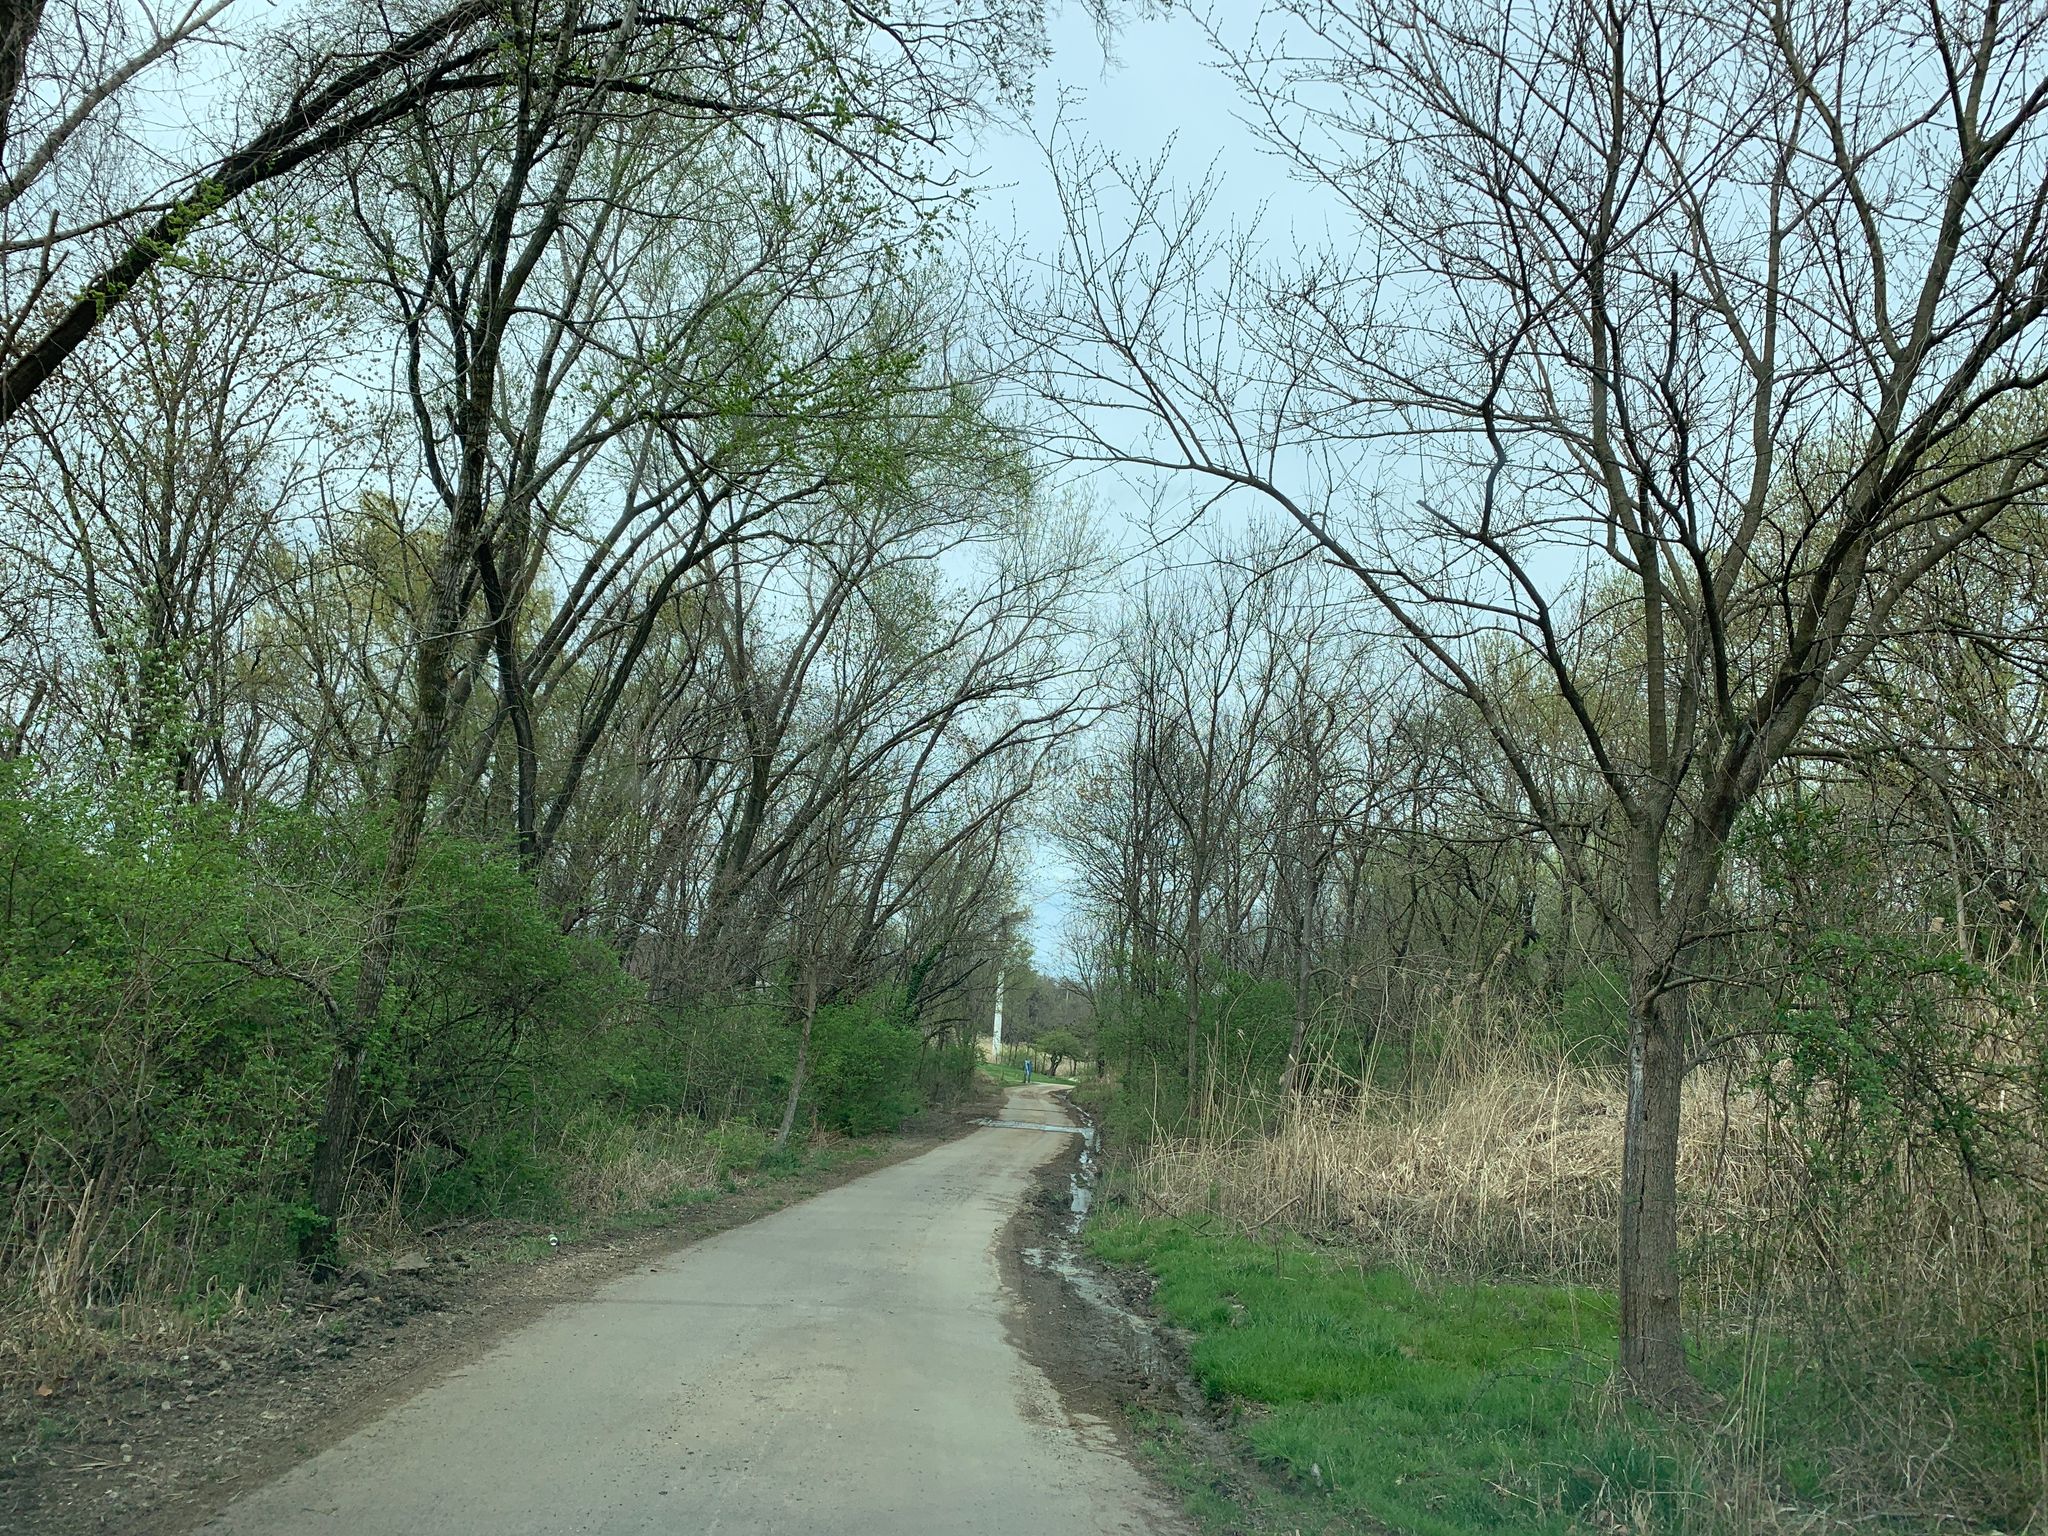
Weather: cloudy
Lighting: day
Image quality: slightly poor
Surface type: walking surface
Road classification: service, unclassified
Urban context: urban centre
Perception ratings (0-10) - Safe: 2.83, Lively: 4.53, Beautiful: 6.65, Boring: 7.16, Depressing: 5.59, Wealthy: 3.51